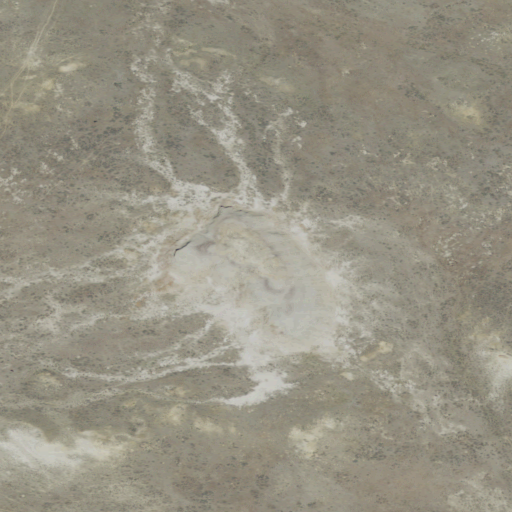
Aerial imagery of mountain in Montana named Haystack Butte containing grassland and shrub